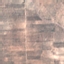
Label: PermanentCrop